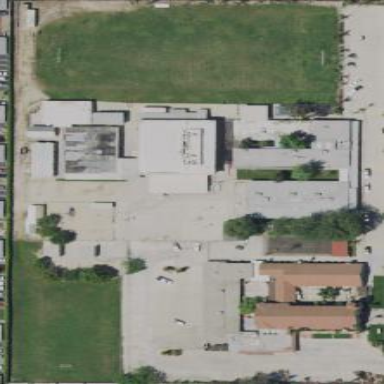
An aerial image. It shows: School.